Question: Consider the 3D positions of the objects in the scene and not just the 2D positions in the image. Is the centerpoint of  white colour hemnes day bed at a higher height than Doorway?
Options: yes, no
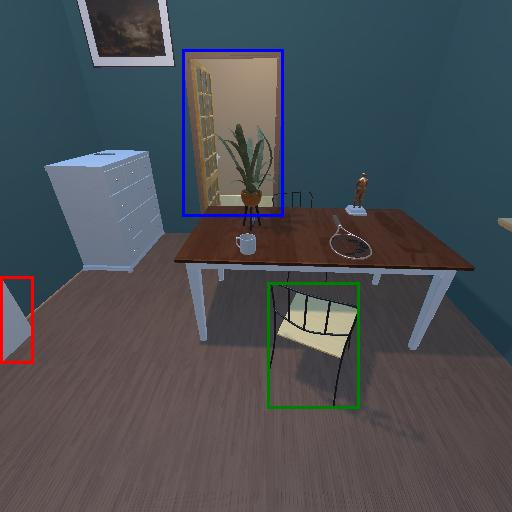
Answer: yes